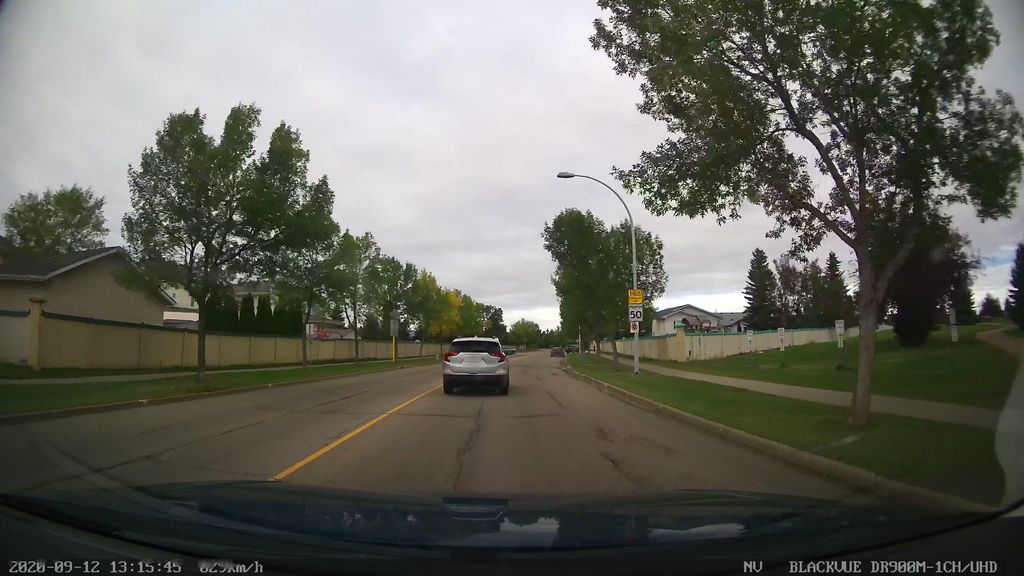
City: edmonton